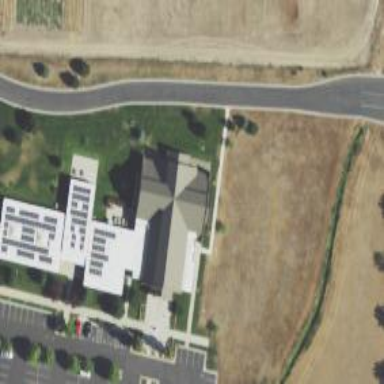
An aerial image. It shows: Beautiful church building.